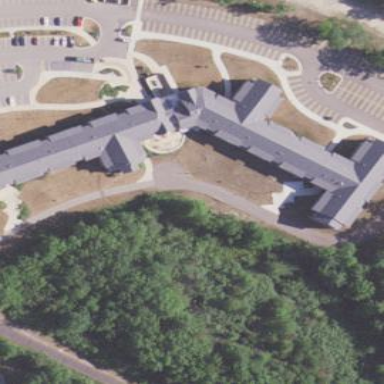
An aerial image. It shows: Dormitory building.